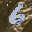
Label: 6